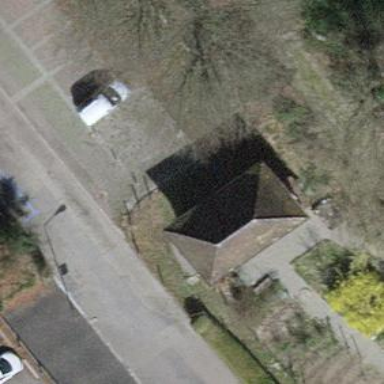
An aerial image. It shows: Shed.